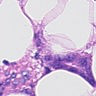
Metastatic tissue present: yes